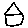
Label: house